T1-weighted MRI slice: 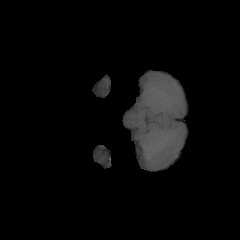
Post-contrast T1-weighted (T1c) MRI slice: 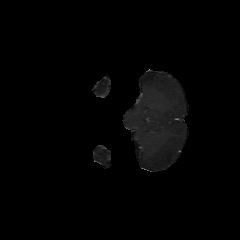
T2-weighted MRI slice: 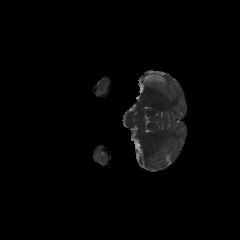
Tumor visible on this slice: no